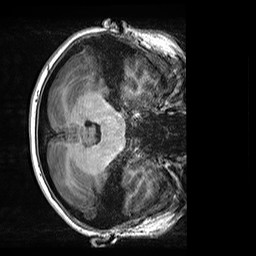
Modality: T1w
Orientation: axial
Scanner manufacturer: siemens
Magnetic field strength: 3 T
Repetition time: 2.5 s
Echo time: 0.00299 s